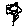
Label: flower